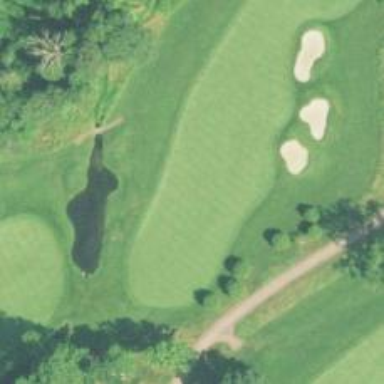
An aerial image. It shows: View of golf hole.